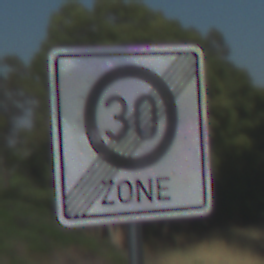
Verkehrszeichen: EndeZone30
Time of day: MorningAfternoon
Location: Outdoor (Special)
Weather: Clear
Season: NotSpecified
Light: Natural